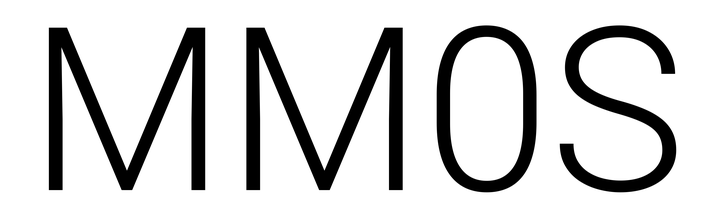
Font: Roboto_Light